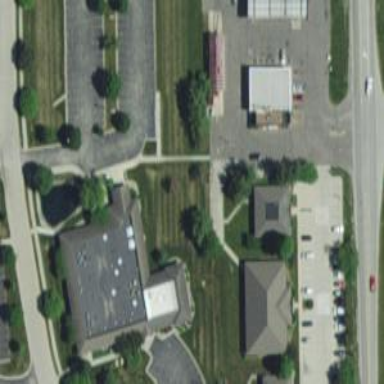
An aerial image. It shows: Healthcare clinic building.